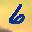
Label: 6